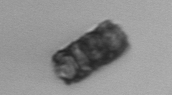
Label: Paralia_sulcata